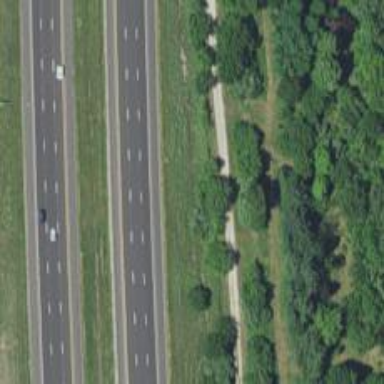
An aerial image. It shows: View of motorway.